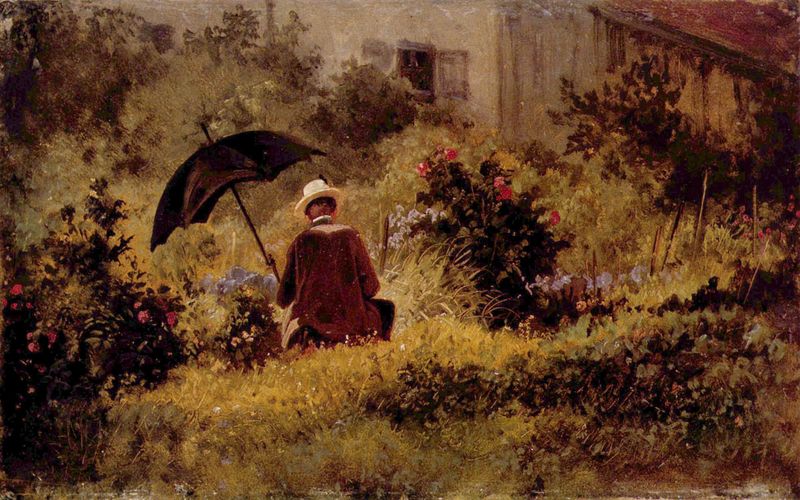
Titel: Der Maler im Garten
Künstler: Carl Spitzweg
Standort: Winterthur
Institution: Museum Oskar Reinhart am Stadtgarten
Schlagwörter: dunkel, gemälde, mann, schatten, weiß, grün, impressionismus, landschaft, sitzen, blume, blumen, braun, fenster, frankreich, frau, hell, hut, licht, rücken, schwarz, blüten, dach, gras, haus, regenschirm, rosen, rot, schirm, sonnenschirm, wiese, zaun, malerei, zylinder, anzug, wand, portrait, öl, einsamkeit, häuser, natur, strauch, büsche, einsam, sonne, sträucher, mantel, sitzend, kind, pflanzen, fensterläden, genre, garten, rückenansicht, sommer, ruhe, süden, abhang, hang, hitze, mauer, idylle, romantik, sitzende, monet, lesen, maler, manet, pink, spitzweg, fensterladen, künstler, heiter, malen, pinselduktus, wärme, schwarzer, lesender, claude, carl, hortensien, zeichner, jardin, weisser, plain air, garten maler, shirm, abhand, ölgememälde